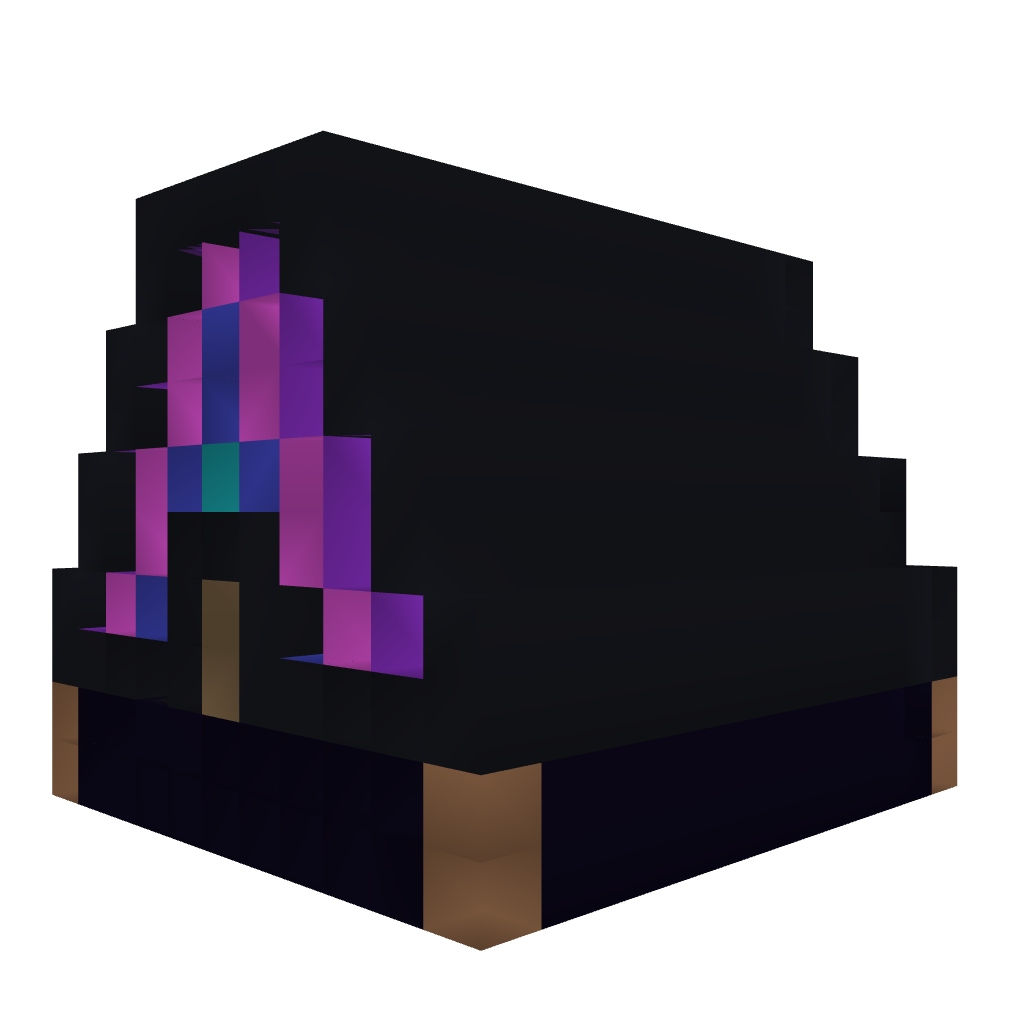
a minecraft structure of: Carnival Game #3 (Fortune Teller)